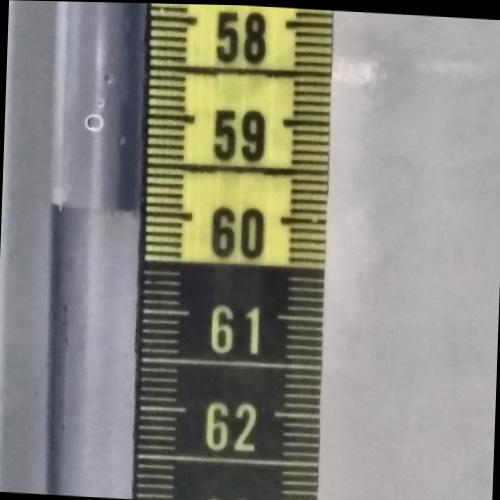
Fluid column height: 60.0 cm